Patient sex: F
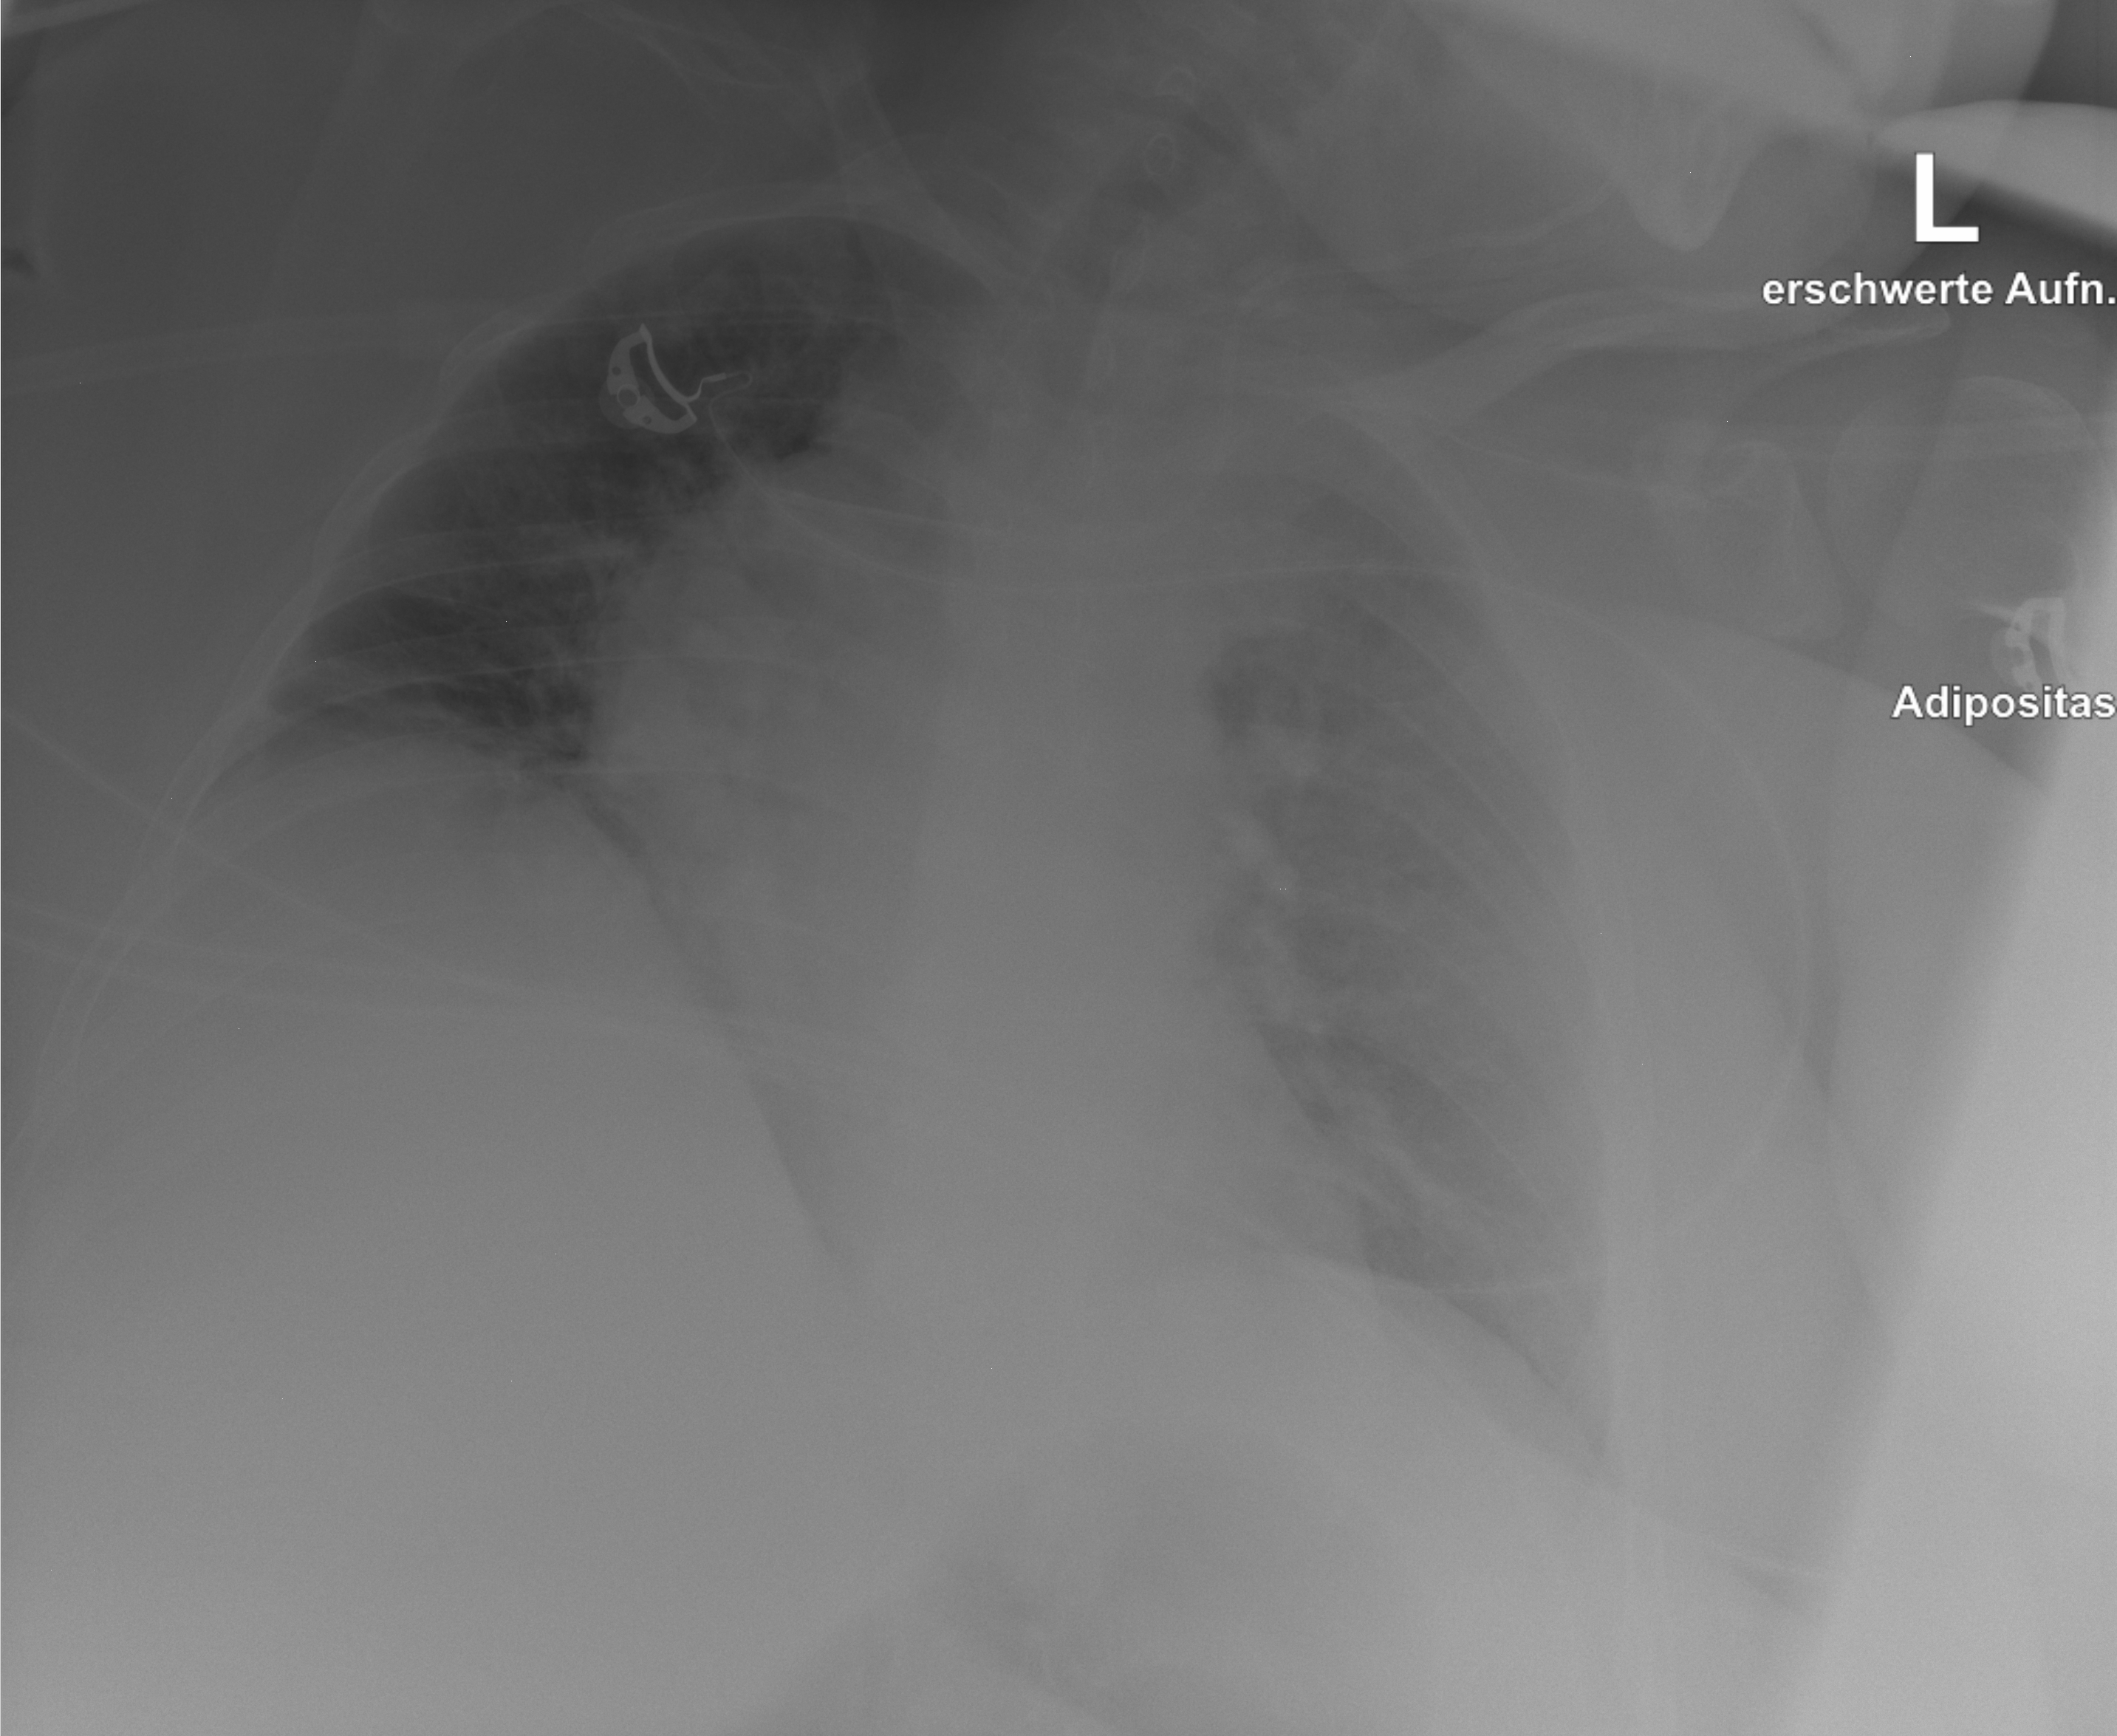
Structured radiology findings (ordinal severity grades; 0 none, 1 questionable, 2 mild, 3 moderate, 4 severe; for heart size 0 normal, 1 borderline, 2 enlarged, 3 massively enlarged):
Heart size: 1
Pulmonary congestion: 0
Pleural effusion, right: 0
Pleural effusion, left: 1
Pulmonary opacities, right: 0
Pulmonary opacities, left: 1
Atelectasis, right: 2
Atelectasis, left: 0